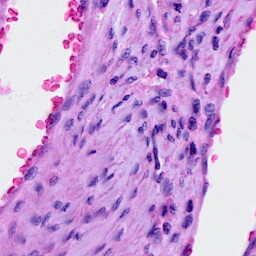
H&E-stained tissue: Cervix